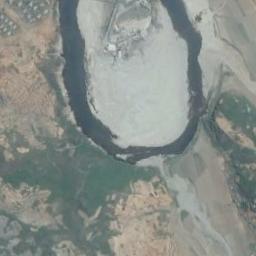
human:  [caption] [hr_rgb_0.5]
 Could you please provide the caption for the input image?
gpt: A curved turquoise blue river, Surrounded by the river is sandy land, And the outer bank is surrounded by green and taupe .

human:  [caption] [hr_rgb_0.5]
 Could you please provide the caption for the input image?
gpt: The deep blue river with a winding bank goes through the flat ground covered with vegetation .

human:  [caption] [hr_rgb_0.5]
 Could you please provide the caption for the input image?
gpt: Many trees are around the river .

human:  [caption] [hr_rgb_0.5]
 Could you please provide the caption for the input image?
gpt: The river goes through bare land and green grass .

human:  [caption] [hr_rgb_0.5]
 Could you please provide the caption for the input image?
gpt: There are some green meadows and bare land around the river .